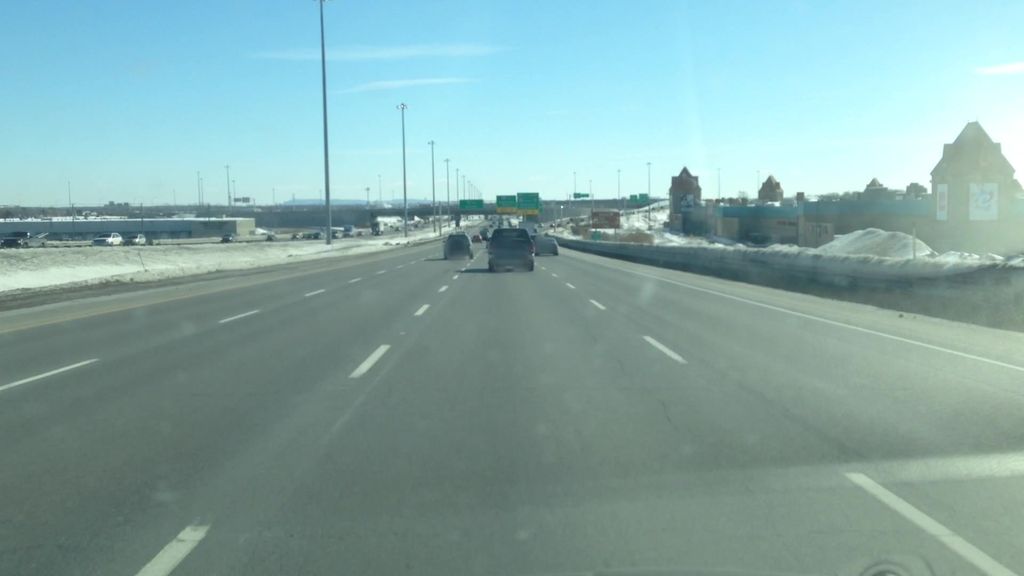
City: montreal